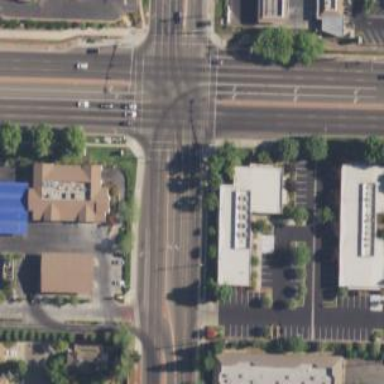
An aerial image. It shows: Controlled crossing with line markings on the road.